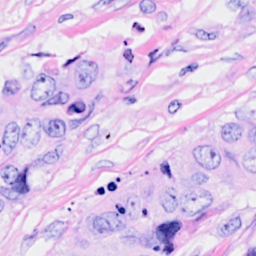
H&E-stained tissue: Breast